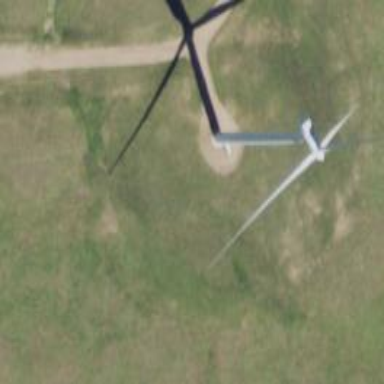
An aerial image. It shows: Wind generator using horizontal axis wind turbines.